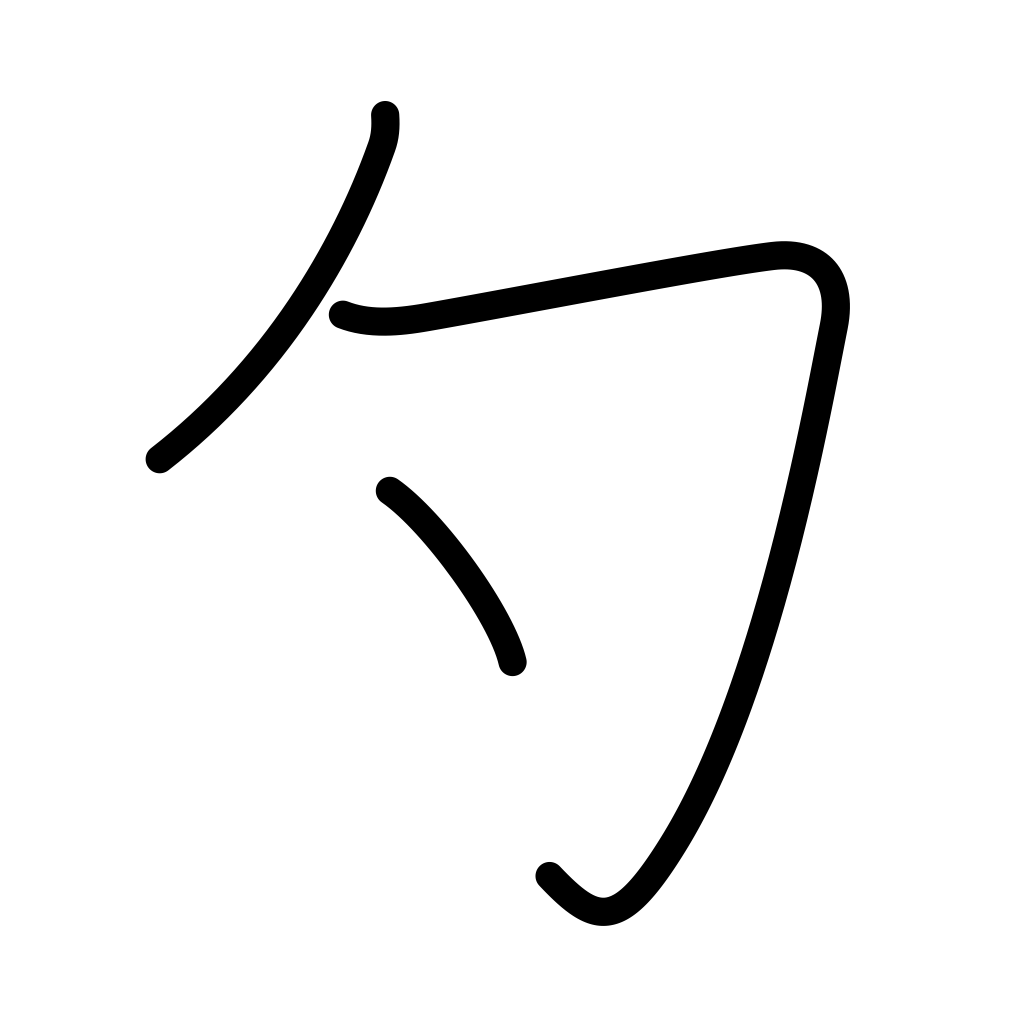
Meaning: ladle, one tenth of a go, dip